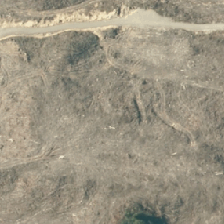
Land cover: harvested_forest